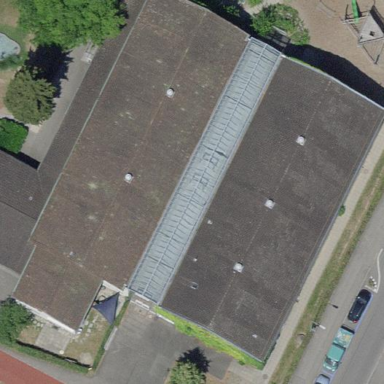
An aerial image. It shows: School building which includes sports center.